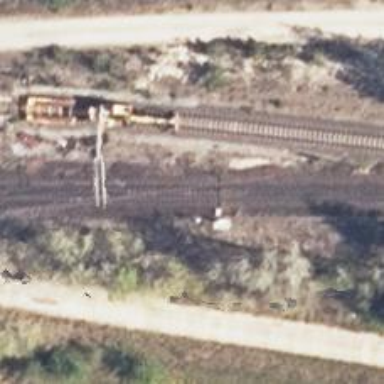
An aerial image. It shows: Railway switch.